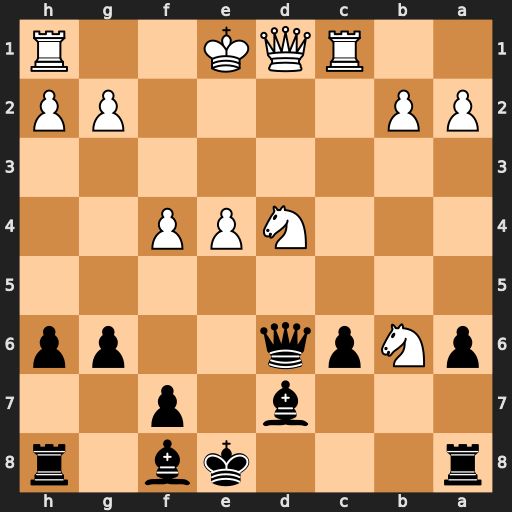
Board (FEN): r3kb1r/3b1p2/pNpq2pp/8/3NPP2/8/PP4PP/2RQK2R
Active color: b
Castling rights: Kkq
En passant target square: -
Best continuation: Qb4+ Qd2 Qxb6